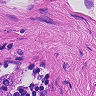
Metastatic tissue present: no